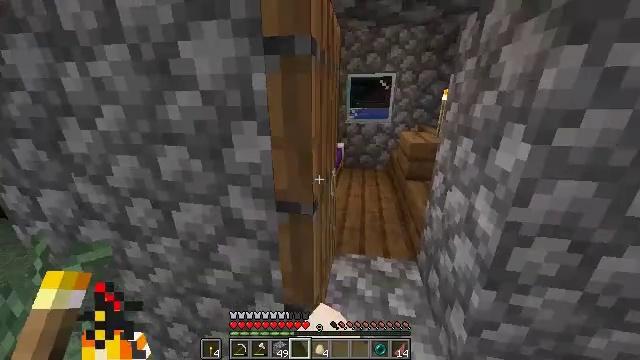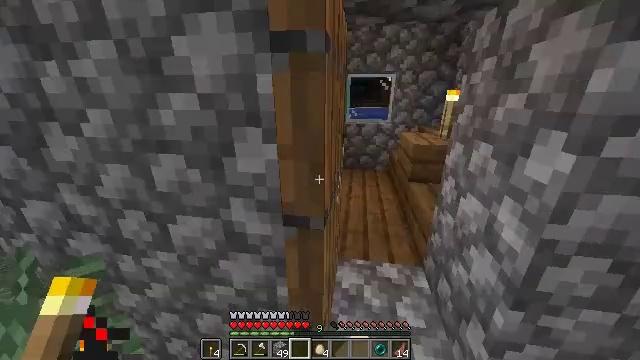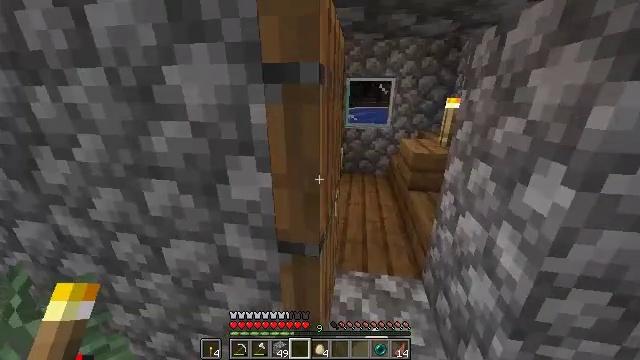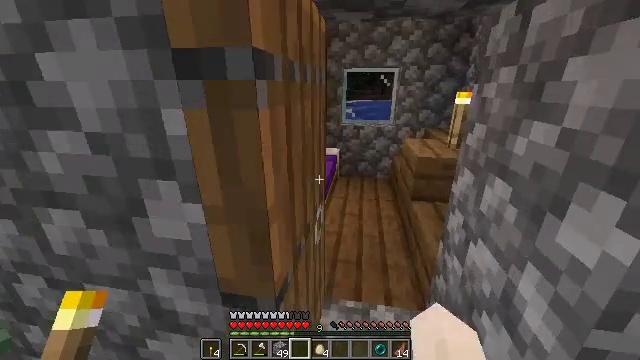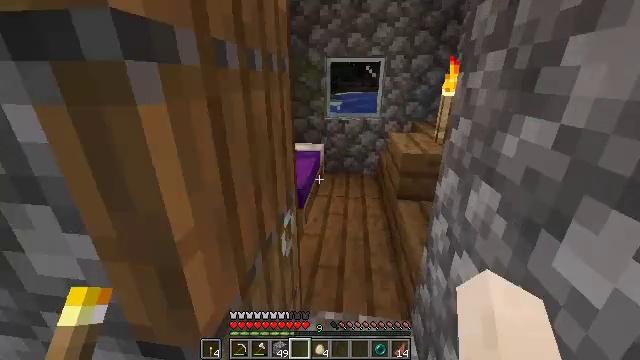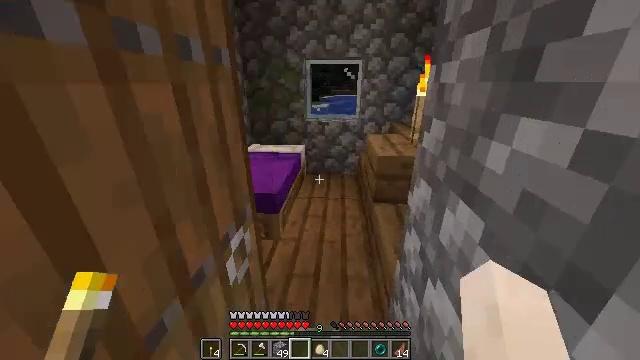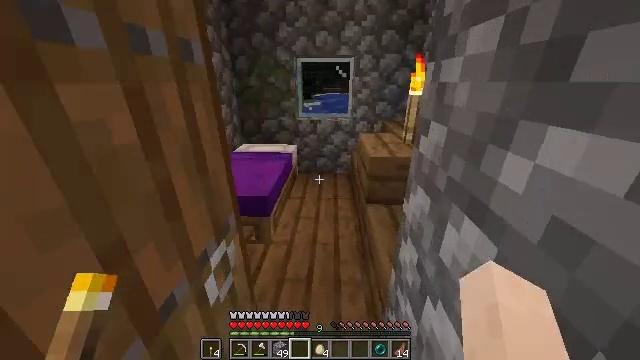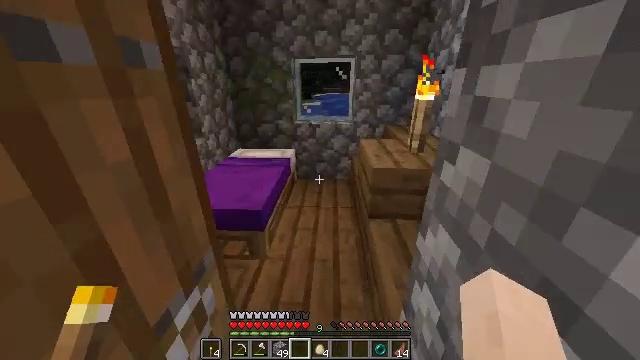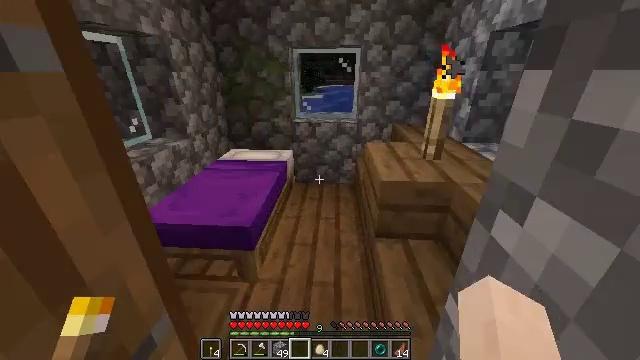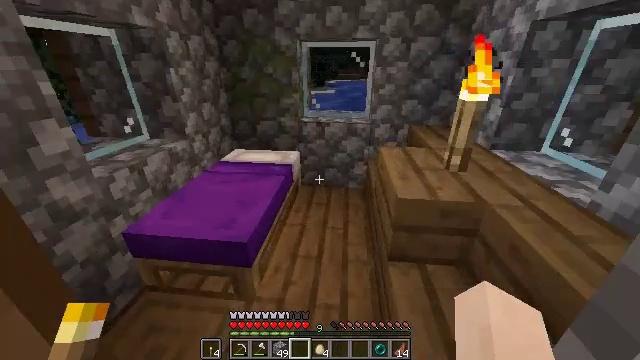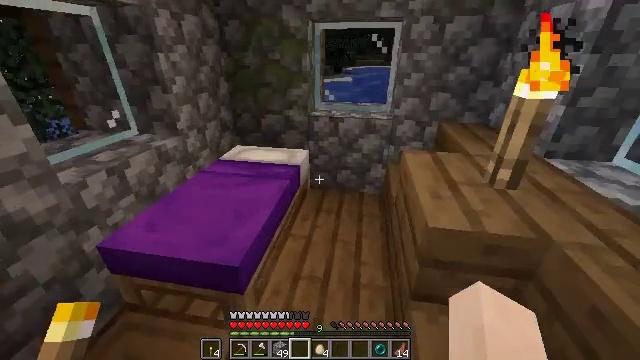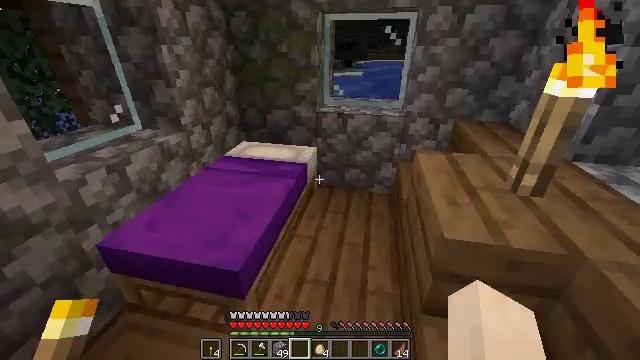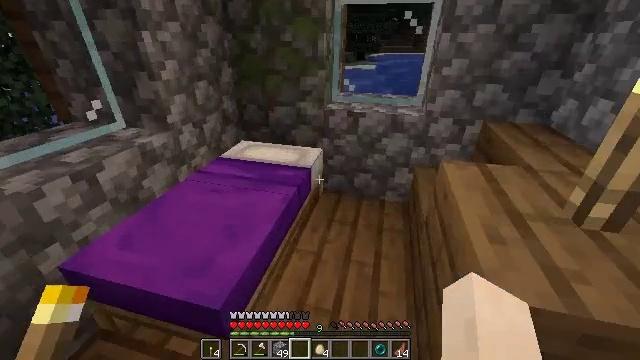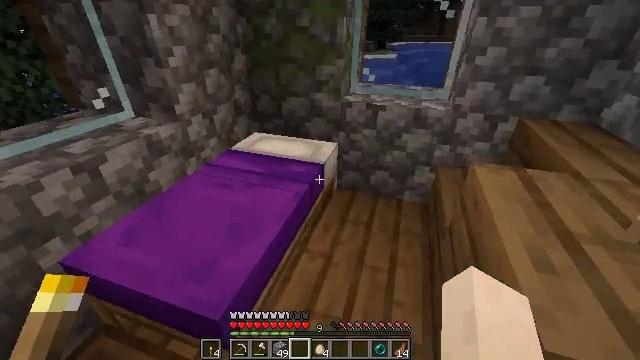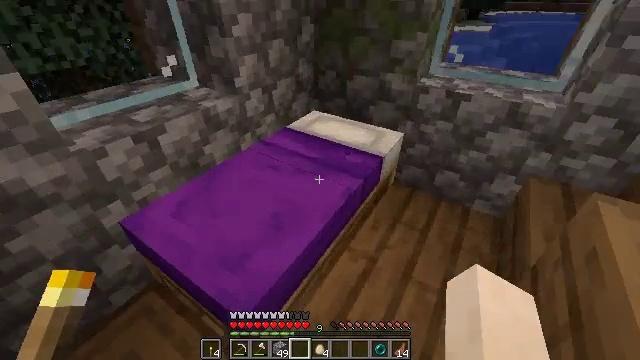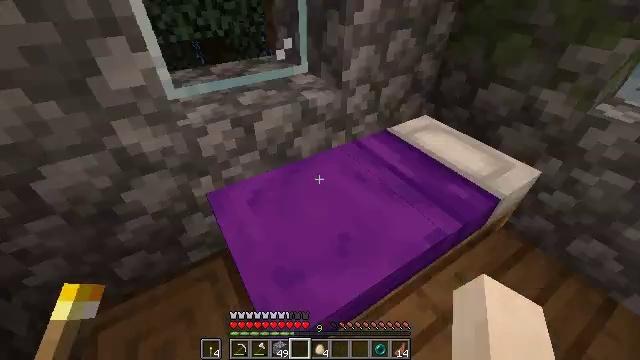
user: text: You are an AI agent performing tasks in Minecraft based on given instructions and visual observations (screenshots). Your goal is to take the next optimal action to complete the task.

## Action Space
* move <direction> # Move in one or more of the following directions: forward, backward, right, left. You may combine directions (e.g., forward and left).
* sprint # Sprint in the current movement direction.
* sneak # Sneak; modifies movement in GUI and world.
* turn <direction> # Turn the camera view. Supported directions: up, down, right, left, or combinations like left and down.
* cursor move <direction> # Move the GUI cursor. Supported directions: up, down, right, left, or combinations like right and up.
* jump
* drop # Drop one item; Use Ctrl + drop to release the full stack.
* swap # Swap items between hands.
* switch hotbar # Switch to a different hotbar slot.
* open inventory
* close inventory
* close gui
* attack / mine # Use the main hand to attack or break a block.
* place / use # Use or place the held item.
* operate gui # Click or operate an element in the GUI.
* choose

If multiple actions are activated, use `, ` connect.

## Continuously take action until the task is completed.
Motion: motion action
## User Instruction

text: Attack the grass path to restore it to dirt.
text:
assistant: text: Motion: move forward and move right, sprint
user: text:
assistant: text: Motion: move forward and move right, sprint
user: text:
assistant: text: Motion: move forward and move right, sprint
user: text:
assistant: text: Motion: move forward and move right, sprint, turn right and down
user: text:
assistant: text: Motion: move forward and move right, sprint, turn right
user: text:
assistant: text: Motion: move forward and move right, sprint, turn right
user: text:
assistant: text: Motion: move forward and move right
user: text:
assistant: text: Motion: move forward and move right
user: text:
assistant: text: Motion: move forward, turn left
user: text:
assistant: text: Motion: move forward, turn left and down
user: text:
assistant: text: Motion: move forward, turn left and down
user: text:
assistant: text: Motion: move forward, turn left and down
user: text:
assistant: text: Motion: move forward, turn left and down
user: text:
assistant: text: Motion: move forward, turn left and down
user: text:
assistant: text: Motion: move forward, turn left and down
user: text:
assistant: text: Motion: turn left and up
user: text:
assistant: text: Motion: turn left and up
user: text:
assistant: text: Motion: move left, turn left and up
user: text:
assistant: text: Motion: move left, turn left and up
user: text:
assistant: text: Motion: move left, turn left and up
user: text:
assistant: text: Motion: move left, turn left and up
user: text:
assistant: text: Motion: move forward and move left, turn left and up
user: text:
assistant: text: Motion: move forward and move left, turn left
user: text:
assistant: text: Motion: move forward and move left
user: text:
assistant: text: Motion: move forward, turn left
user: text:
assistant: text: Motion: move forward, turn left and down
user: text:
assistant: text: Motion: move forward, turn left and down
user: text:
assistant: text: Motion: move forward, turn down
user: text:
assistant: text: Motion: move forward, turn down
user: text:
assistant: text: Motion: move forward, turn right and down